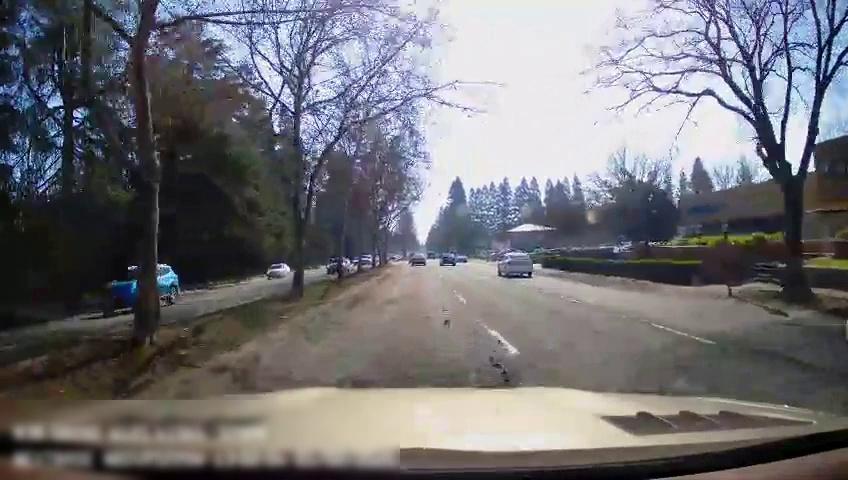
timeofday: Day
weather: Sunny
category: Drivable Space
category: Drivable Space
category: Vehicles | Car
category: Vehicles | Car
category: Vehicles | Car
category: Vehicles | SUV
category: Vehicles | Car
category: Vehicles | Car
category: Vehicles | Car
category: Vehicles | Car
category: Vehicles | Car
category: Lanes | Current Lane
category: Lanes | Current Lane